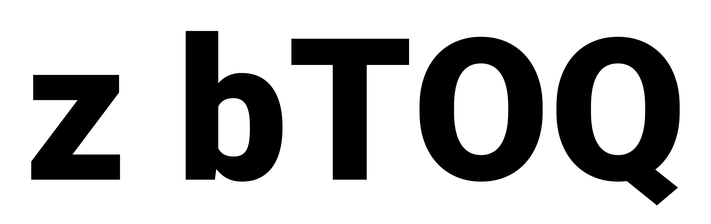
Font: Roboto_Black